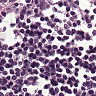
Metastatic tissue present: no